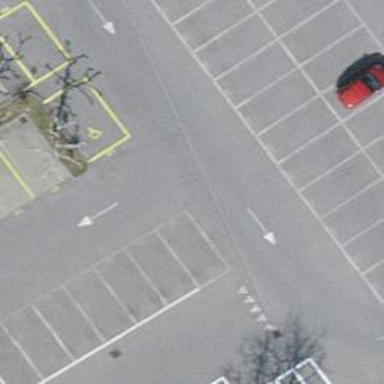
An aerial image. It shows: Road serving as parking aisle.